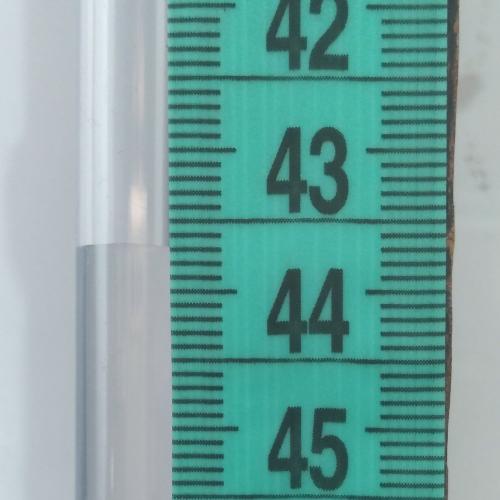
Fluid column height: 43.7 cm